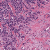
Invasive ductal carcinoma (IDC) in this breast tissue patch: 1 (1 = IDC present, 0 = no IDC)